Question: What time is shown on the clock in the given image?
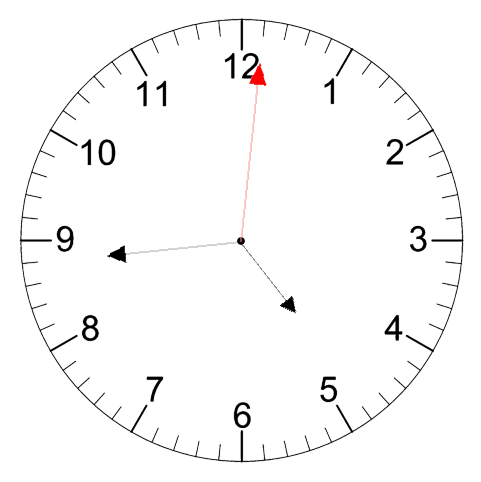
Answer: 04:44:01